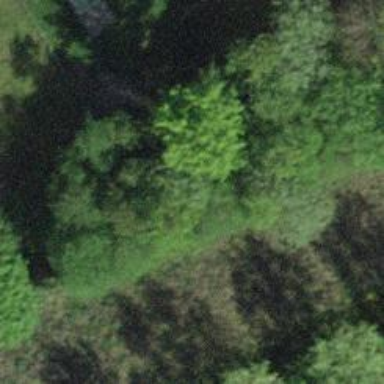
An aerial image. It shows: Abandoned railway spur with one track.